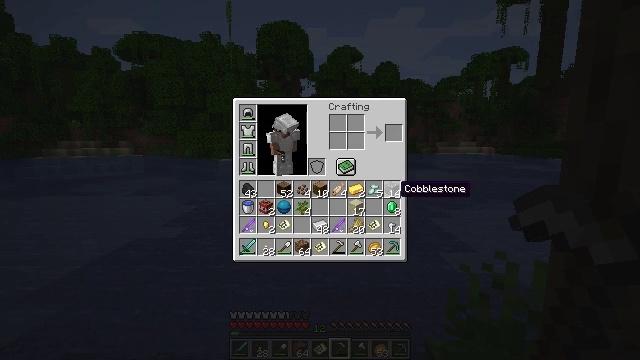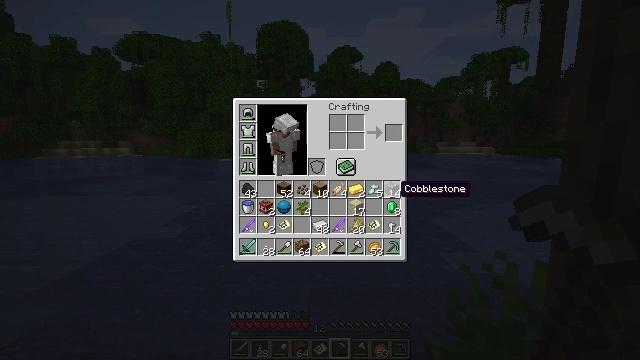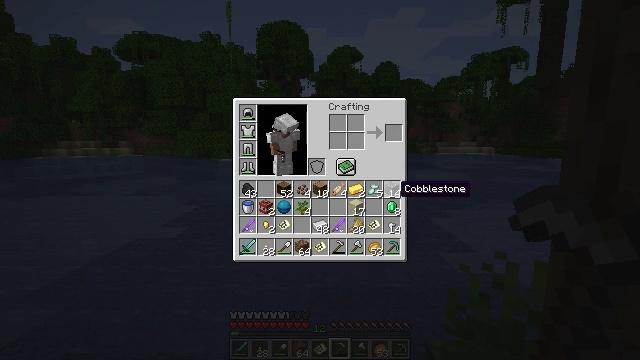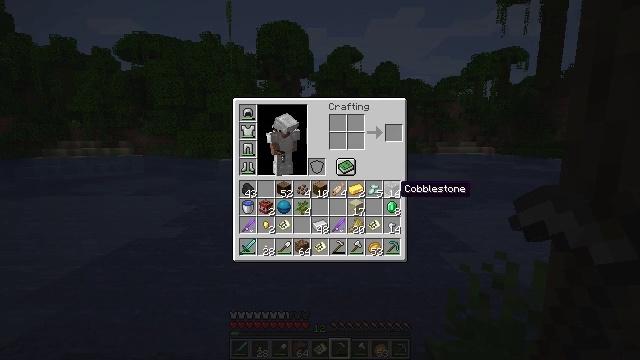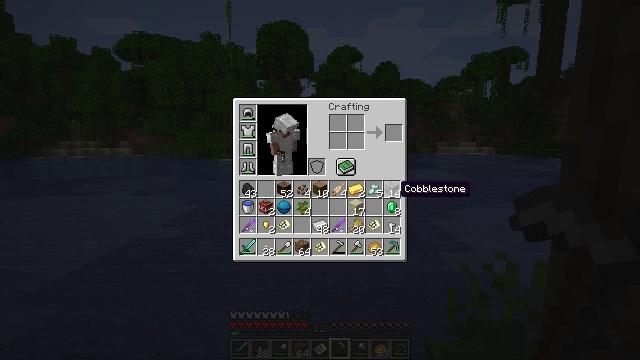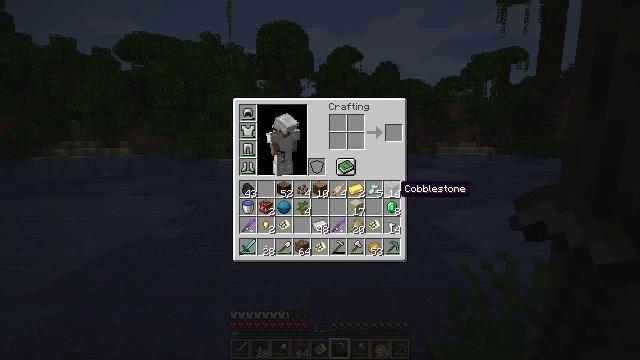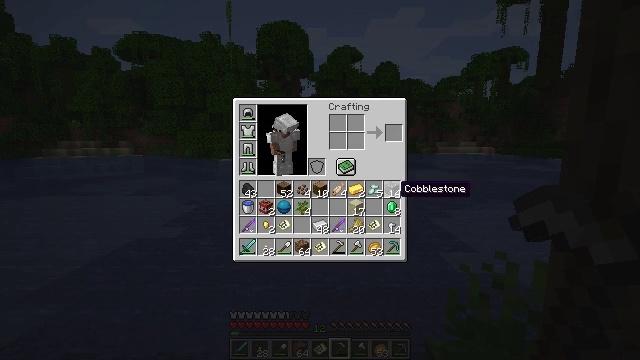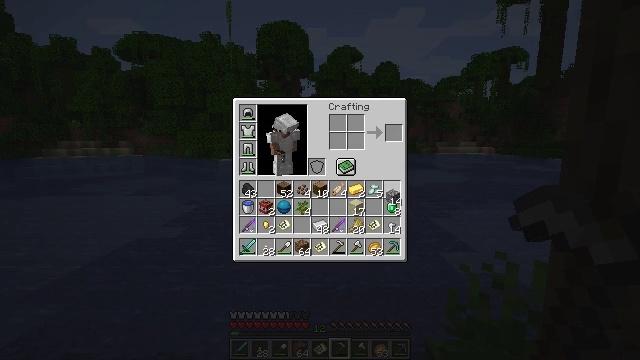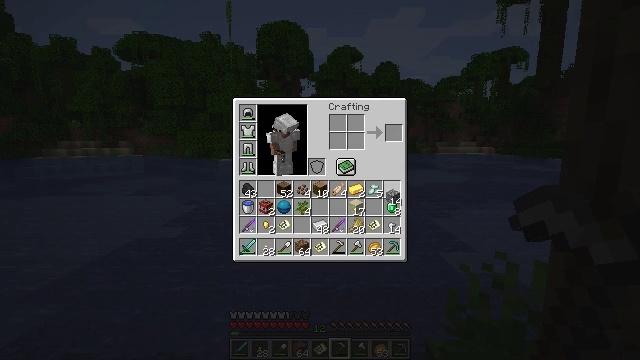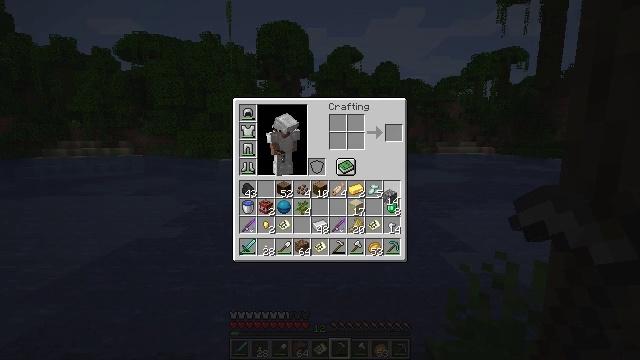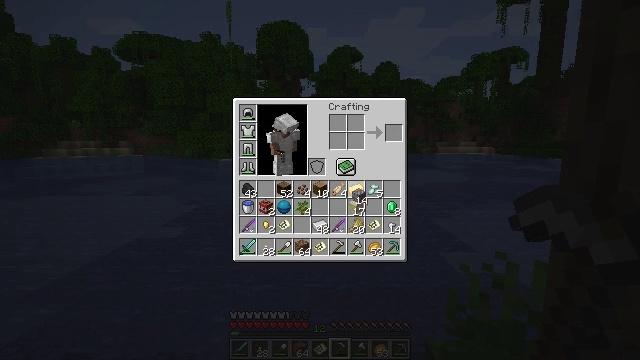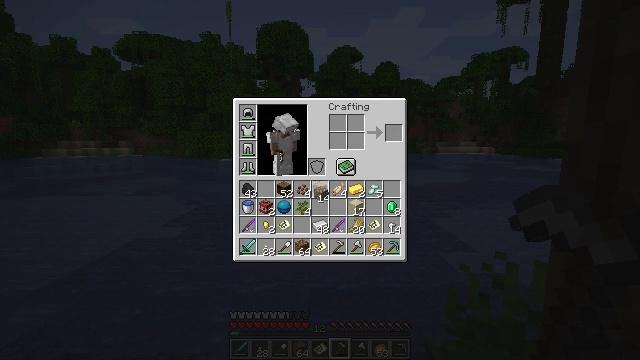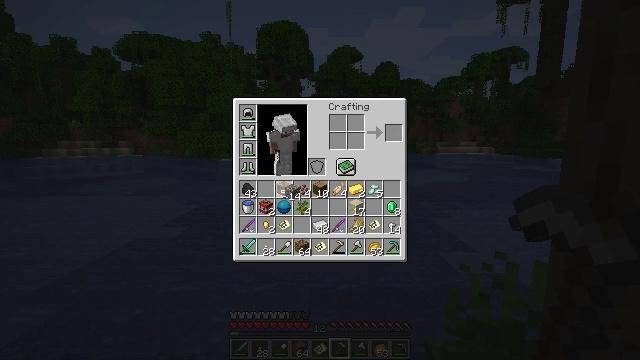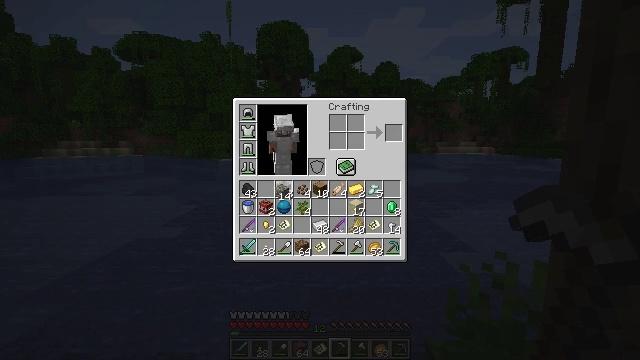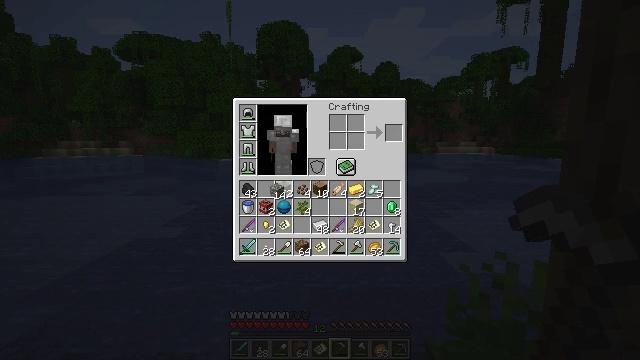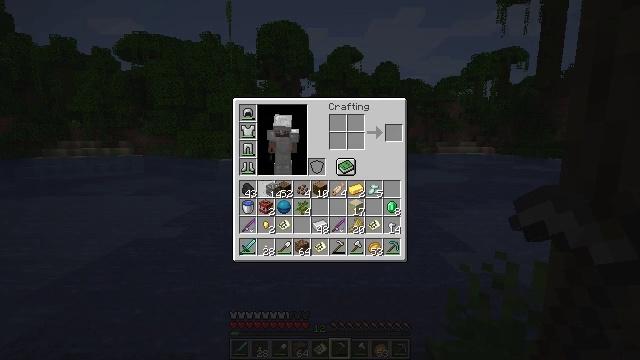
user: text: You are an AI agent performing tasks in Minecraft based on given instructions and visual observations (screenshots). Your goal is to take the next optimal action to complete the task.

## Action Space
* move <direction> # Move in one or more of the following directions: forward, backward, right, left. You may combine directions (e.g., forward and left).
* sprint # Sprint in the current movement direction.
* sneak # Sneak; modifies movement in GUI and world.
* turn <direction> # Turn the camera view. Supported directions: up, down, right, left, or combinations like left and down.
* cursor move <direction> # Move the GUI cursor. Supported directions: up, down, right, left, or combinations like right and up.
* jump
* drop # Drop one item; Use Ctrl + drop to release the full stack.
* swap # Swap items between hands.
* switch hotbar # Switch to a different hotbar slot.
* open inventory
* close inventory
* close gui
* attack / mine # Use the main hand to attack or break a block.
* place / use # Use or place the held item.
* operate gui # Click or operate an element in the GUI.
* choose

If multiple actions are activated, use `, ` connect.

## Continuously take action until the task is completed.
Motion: motion action
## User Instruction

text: Remove a gold nugget from the inventory.
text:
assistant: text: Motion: no_op
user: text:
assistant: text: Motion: no_op
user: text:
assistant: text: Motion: no_op
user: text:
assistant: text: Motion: no_op
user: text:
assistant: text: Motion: no_op
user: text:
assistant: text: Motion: no_op
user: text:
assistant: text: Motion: operate gui
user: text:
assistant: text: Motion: operate gui
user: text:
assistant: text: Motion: operate gui
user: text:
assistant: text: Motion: cursor move left
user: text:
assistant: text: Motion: cursor move left
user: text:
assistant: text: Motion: cursor move left
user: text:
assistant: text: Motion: cursor move left
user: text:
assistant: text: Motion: no_op
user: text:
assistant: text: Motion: no_op
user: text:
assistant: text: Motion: no_op
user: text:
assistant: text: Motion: no_op
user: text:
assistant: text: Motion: operate gui
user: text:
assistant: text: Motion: operate gui
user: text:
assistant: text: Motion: operate gui
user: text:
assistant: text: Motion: cursor move down
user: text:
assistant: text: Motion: cursor move down
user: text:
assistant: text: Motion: cursor move down
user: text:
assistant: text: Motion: no_op
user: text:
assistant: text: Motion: no_op
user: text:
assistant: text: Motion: no_op
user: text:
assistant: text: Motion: operate gui
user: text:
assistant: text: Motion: operate gui
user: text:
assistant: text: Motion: operate gui
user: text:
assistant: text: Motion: cursor move left